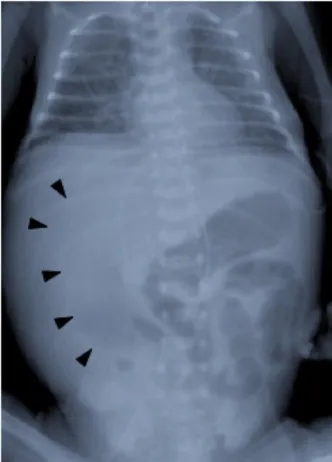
Chest and abdominal radiographs at the ileal perforations. (B) Second perforation at day of life 17. Arrowheads indicate free air in the intraperitoneal space.
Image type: radiology (x_ray)